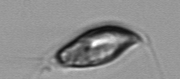
Label: Chrysochromulina